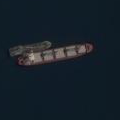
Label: civil